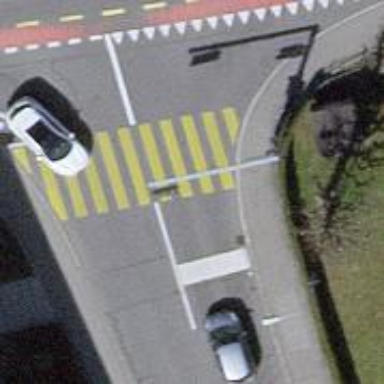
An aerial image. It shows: Crossing with zebra traffic signals.